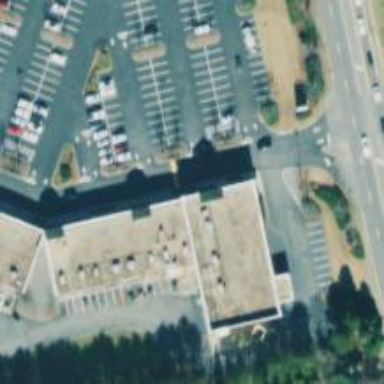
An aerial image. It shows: Pharmacy providing healthcare services.